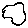
Label: cloud